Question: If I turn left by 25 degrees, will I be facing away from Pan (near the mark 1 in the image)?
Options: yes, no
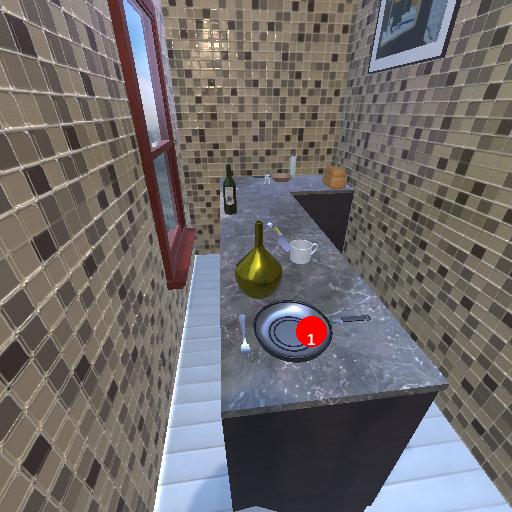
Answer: yes